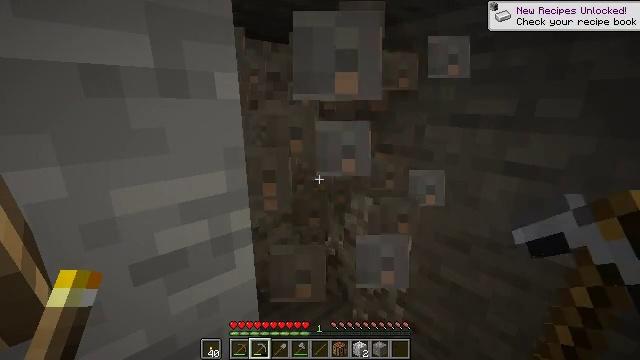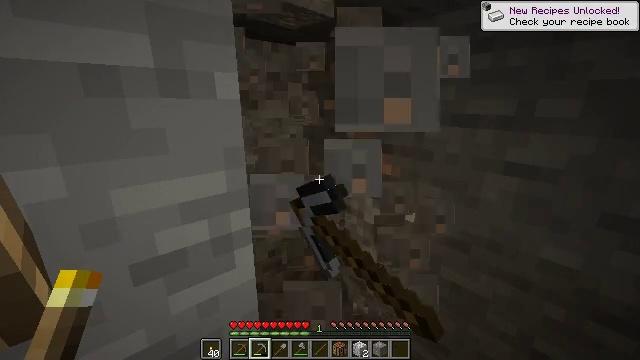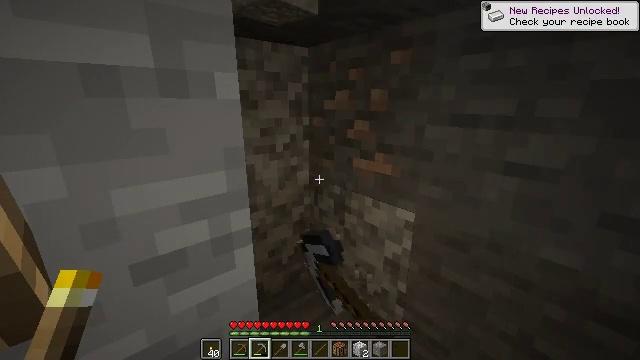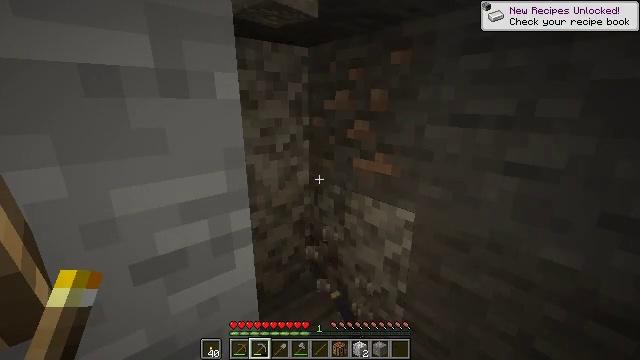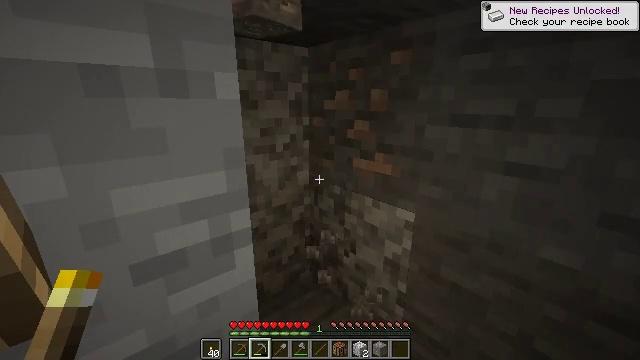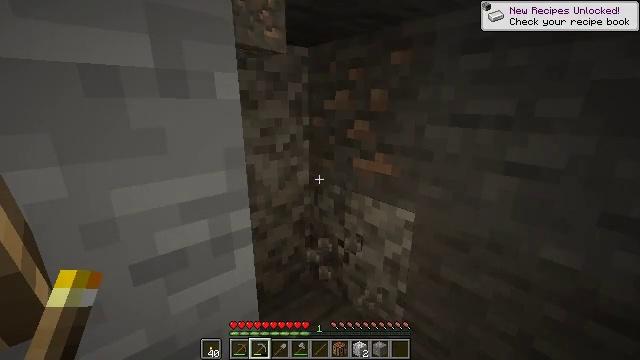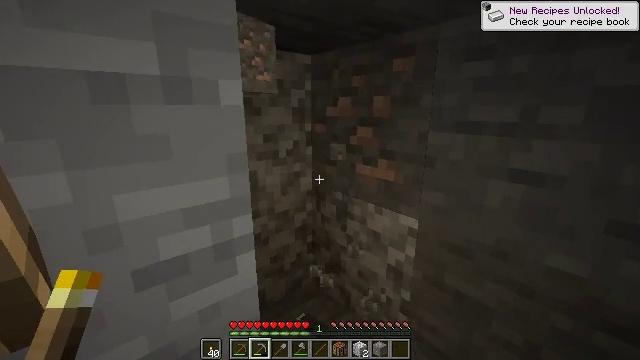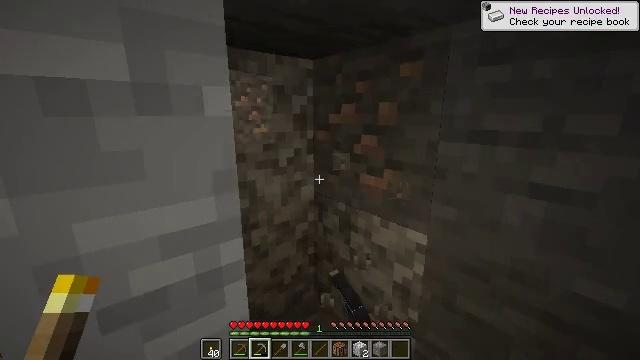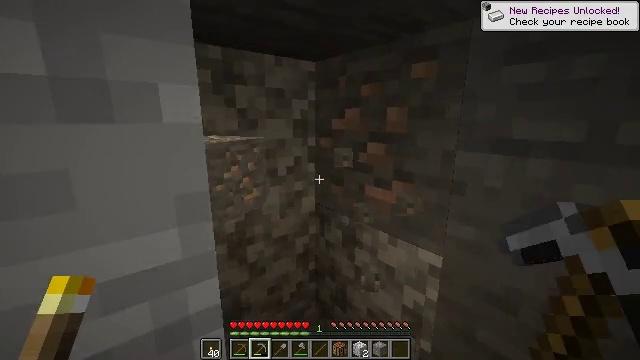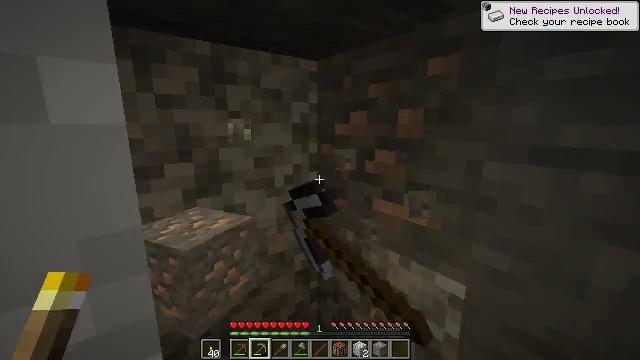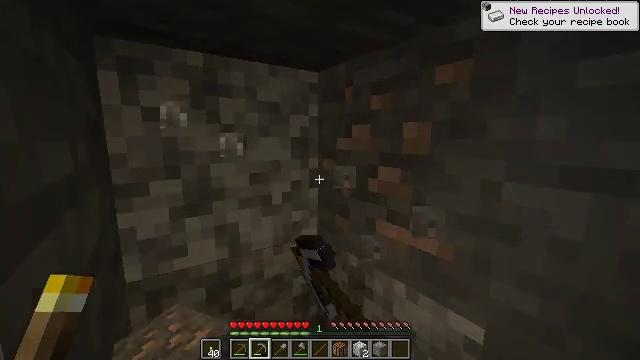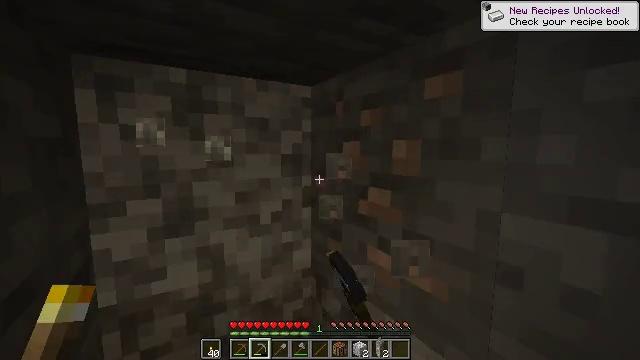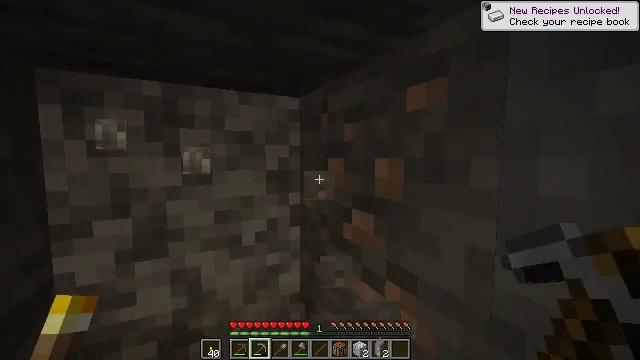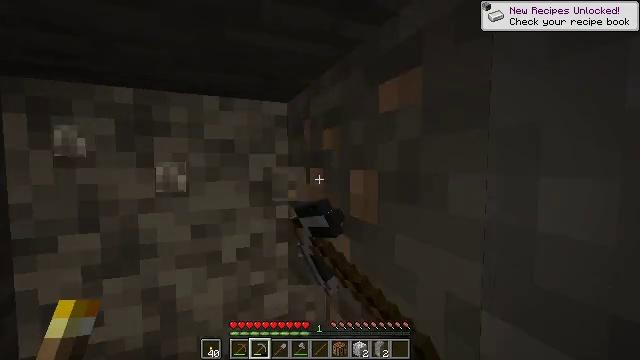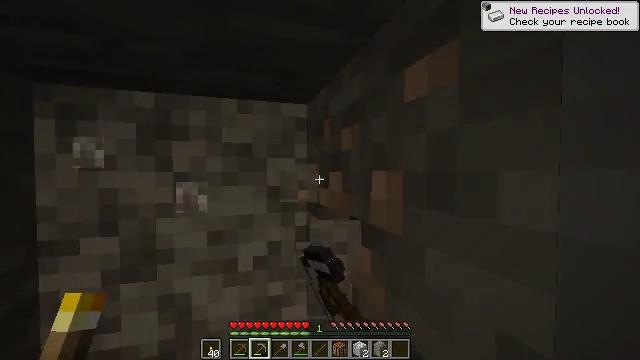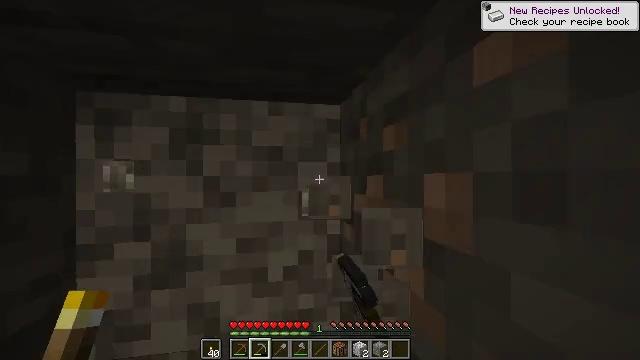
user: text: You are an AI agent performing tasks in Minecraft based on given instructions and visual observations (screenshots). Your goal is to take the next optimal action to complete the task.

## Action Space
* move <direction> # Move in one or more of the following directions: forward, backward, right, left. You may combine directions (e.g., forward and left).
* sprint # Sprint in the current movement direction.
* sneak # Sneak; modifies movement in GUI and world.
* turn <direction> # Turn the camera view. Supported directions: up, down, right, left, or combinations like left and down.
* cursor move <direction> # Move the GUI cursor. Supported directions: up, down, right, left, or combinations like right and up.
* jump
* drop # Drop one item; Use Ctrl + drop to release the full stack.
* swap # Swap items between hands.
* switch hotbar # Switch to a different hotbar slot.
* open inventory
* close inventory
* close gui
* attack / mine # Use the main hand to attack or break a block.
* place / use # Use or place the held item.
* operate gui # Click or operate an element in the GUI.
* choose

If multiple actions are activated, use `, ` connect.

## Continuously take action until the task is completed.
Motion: motion action
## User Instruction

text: Dig up the stone with a tool.
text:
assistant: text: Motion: attack / mine
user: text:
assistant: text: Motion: attack / mine
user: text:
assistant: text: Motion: attack / mine
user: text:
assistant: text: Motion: attack / mine
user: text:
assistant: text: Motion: attack / mine
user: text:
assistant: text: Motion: move forward, turn up, attack / mine
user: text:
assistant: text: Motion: move forward, turn up, attack / mine
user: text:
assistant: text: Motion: move forward, turn up, attack / mine
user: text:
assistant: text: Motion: move forward, turn up, attack / mine
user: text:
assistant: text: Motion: move forward and move right, turn left and up, attack / mine
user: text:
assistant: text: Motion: move forward and move right, turn left and up, attack / mine
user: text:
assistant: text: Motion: move forward and move right, turn left and up, attack / mine
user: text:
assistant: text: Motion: move forward and move right, turn left and up, attack / mine
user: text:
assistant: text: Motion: move forward and move right, turn left and up, attack / mine
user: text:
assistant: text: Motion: move forward and move right, turn left and up, attack / mine
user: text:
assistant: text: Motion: move forward, turn left and up, attack / mine
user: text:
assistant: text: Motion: turn left and up, attack / mine
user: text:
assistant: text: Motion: attack / mine
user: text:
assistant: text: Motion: attack / mine
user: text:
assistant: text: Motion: turn up, attack / mine
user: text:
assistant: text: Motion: turn right and up, attack / mine
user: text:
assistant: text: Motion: turn right and up, attack / mine
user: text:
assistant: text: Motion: turn right and up, attack / mine
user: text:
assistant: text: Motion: turn right and up, attack / mine
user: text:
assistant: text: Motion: turn right and down, attack / mine
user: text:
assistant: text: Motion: turn right and down, attack / mine
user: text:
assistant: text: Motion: turn right, attack / mine
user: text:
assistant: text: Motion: turn right, attack / mine
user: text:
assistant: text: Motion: turn right, attack / mine
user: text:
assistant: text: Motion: attack / mine